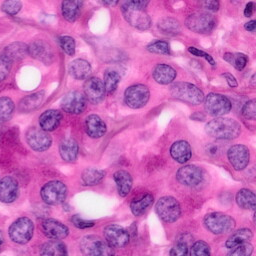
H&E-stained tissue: Pancreatic